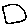
Label: square